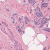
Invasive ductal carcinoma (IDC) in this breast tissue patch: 1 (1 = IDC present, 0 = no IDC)